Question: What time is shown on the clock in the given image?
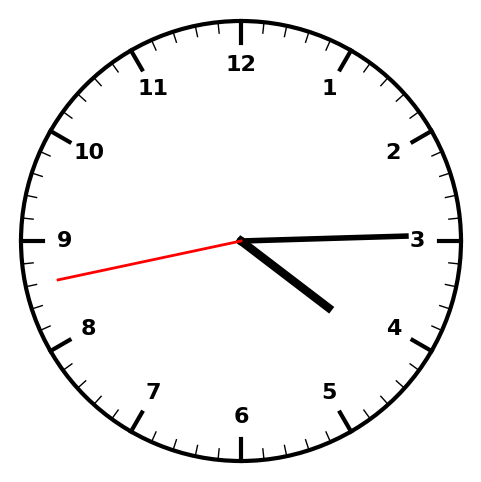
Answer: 04:14:43